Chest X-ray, AP view. Patient: 14 years old, sex F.
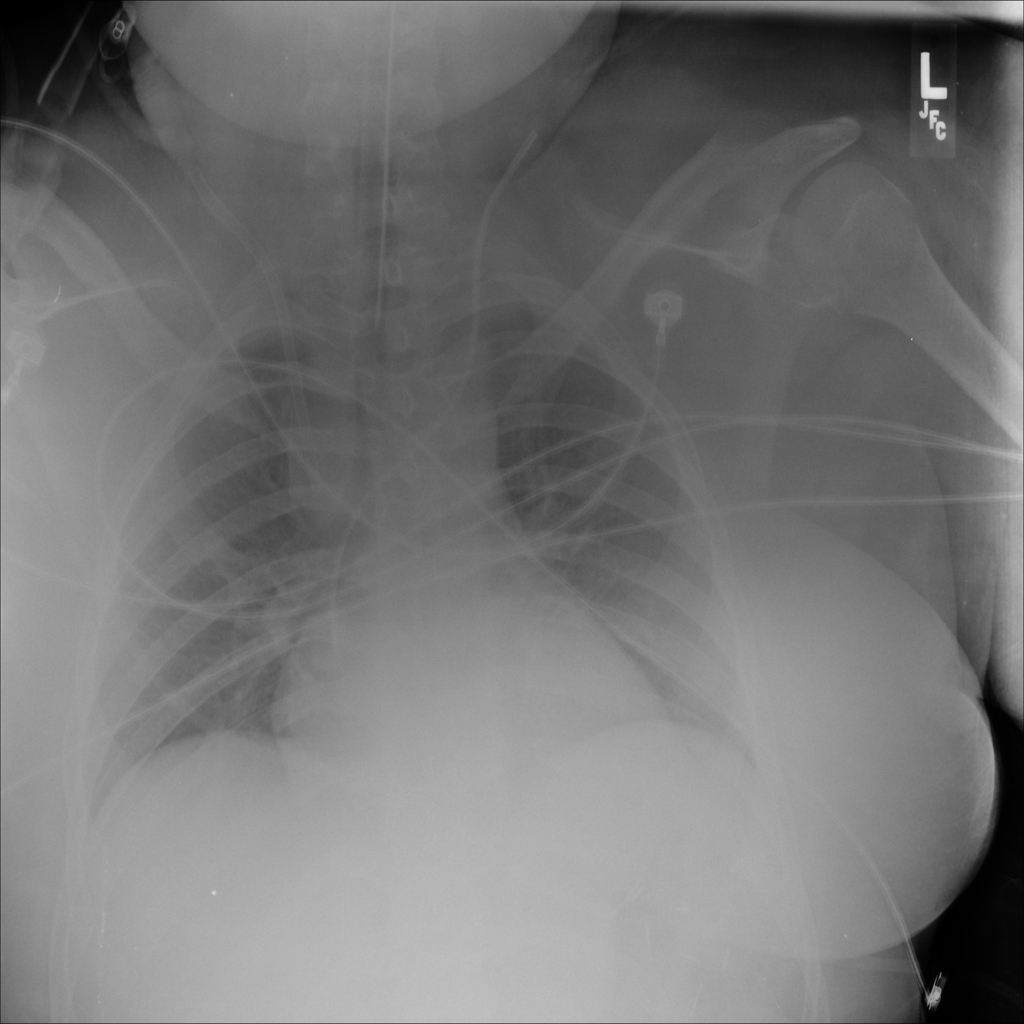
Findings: No Finding